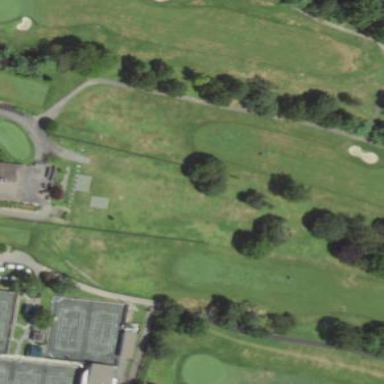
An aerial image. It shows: Grassy area used as driving range for golf.